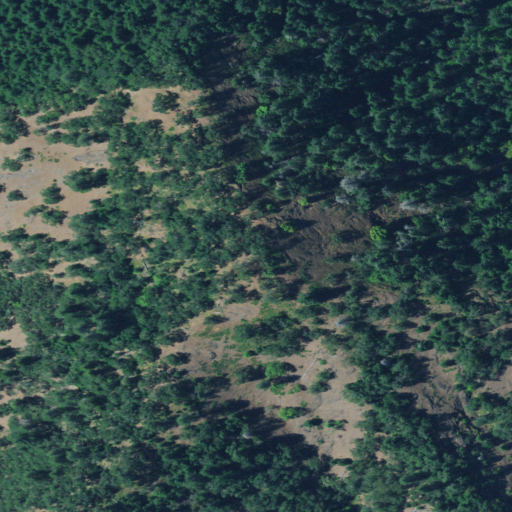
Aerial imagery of mountain in Oregon named Woodruff Mountain containing evergreen forest, shrub, and mixed forest